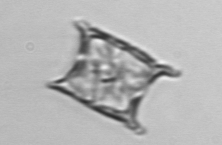
Label: Eucampia